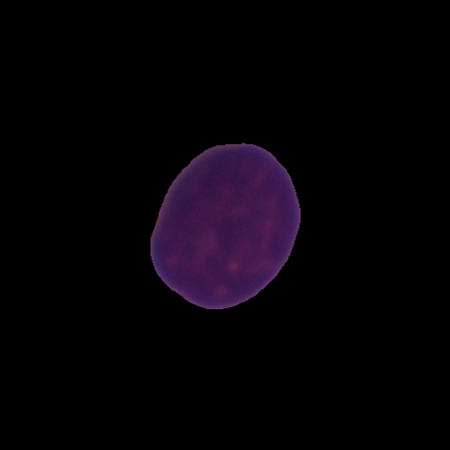
Label: healthy